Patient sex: F
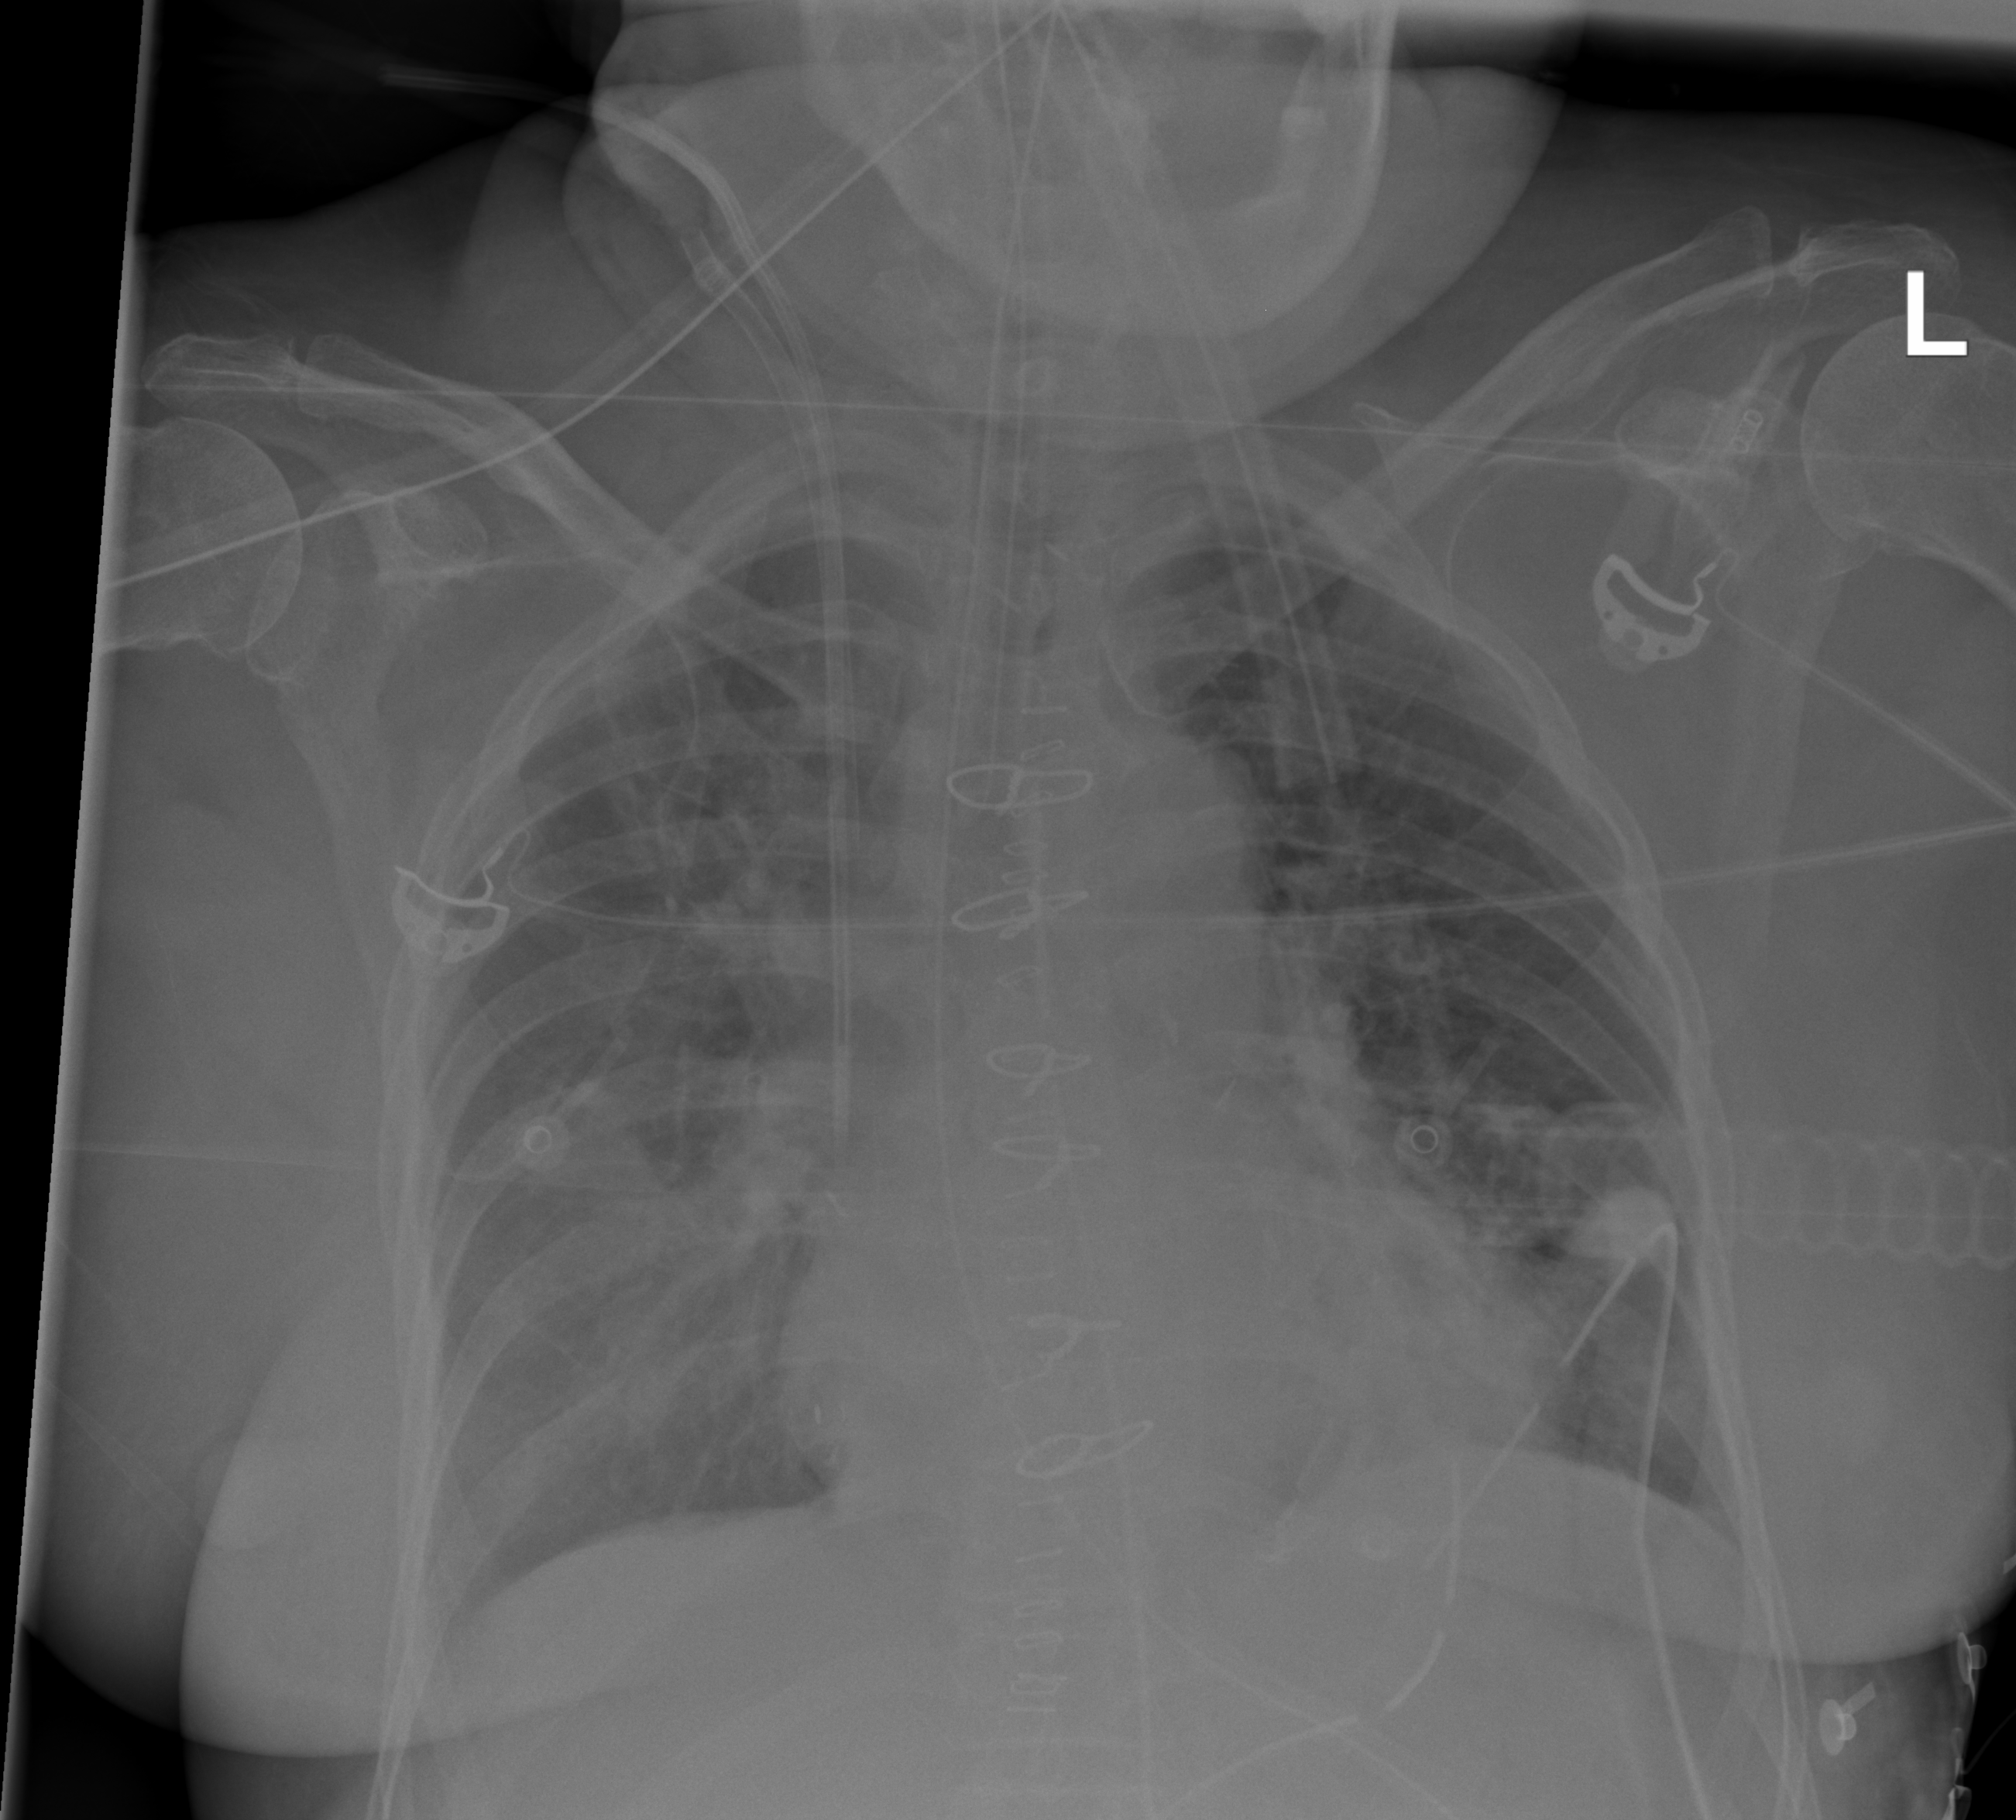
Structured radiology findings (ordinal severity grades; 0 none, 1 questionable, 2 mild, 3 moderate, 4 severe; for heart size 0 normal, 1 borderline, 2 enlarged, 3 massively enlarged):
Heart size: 0
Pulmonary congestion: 2
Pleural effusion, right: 1
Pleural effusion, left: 1
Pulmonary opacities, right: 3
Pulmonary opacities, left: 2
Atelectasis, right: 2
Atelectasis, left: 2